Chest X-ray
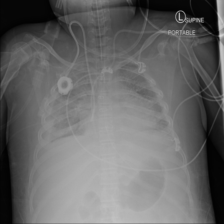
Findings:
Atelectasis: negative
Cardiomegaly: negative
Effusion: positive
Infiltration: negative
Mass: negative
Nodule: negative
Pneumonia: negative
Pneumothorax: negative
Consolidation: negative
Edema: negative
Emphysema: negative
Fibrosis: negative
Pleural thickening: negative
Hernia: negative